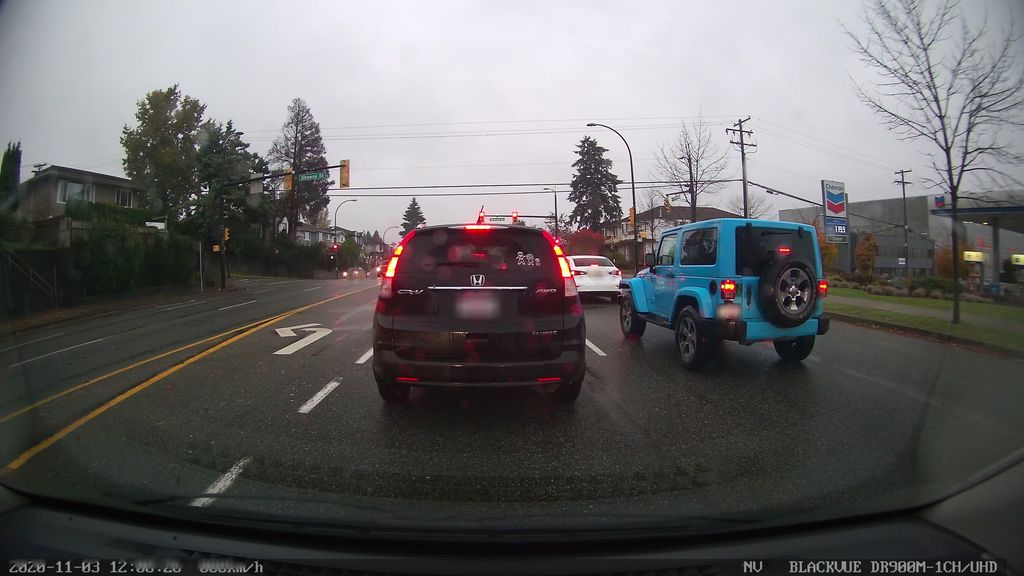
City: vancouver